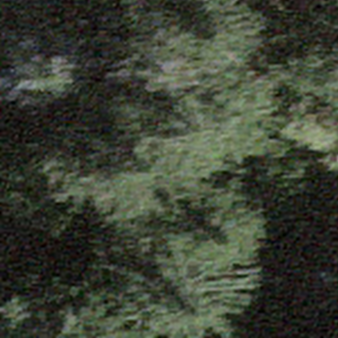
Label: other